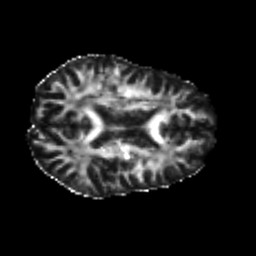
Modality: FA
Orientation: axial
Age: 26
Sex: female
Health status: healthy
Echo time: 0.074 s